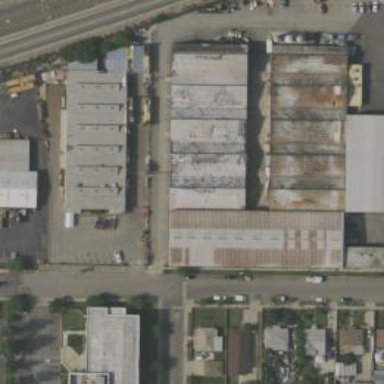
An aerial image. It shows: Industrial building.